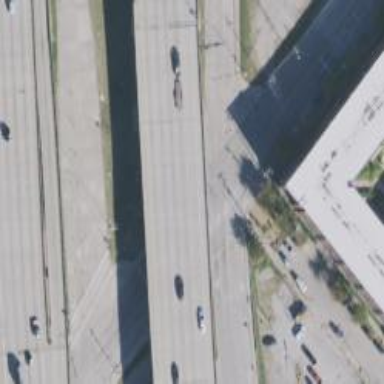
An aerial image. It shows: Primary highway with separate sidewalk.